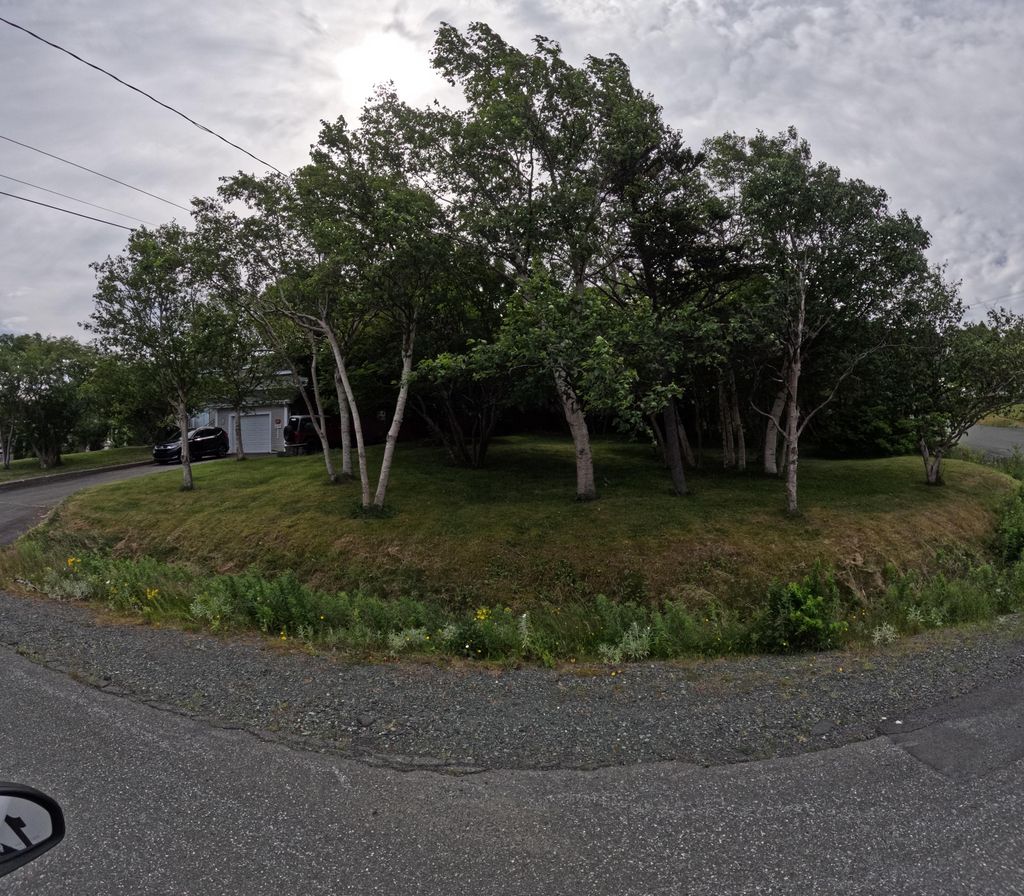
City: st_johns